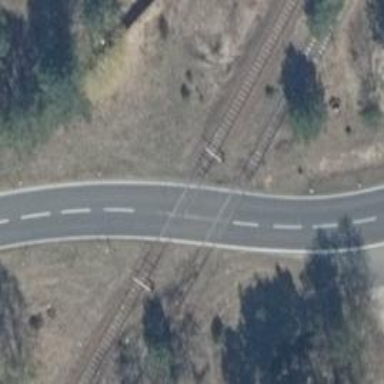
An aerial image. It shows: Railway level crossing.